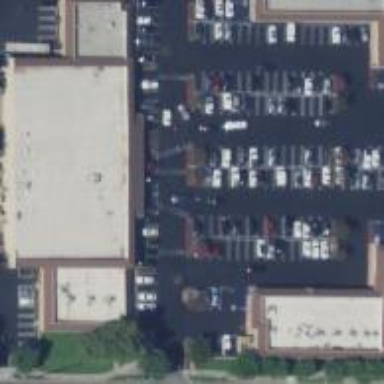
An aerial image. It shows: Retail area.